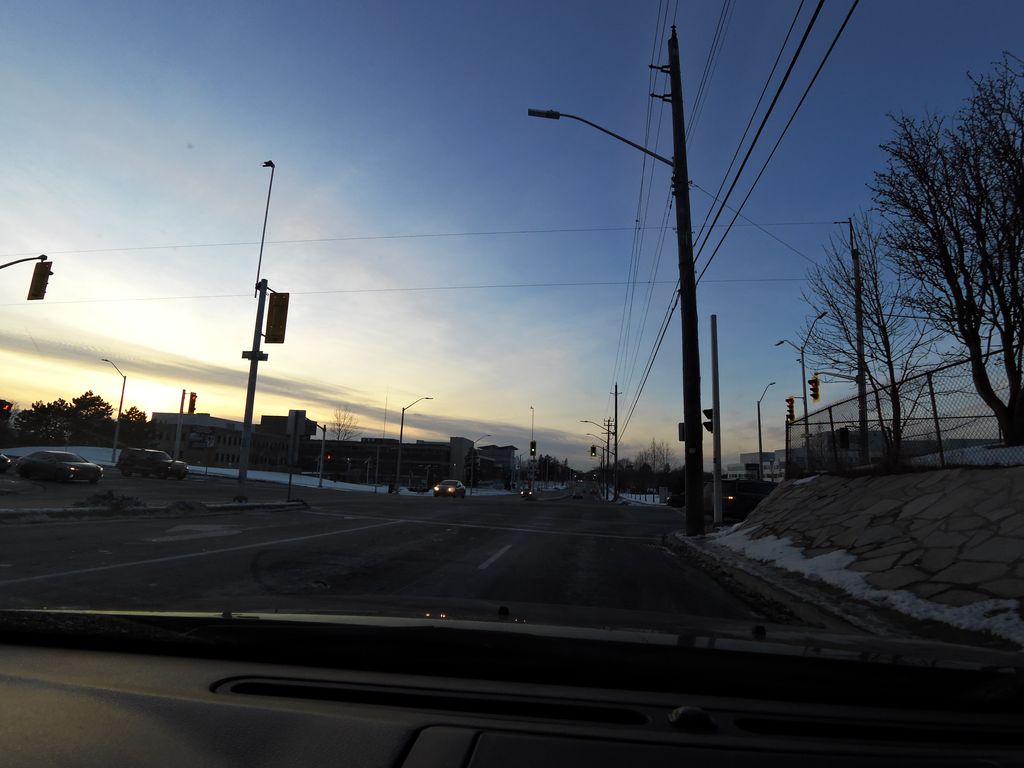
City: hamilton